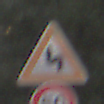
Verkehrszeichen: DoppelkurveZunaechstLinks
Zusatzzeichen unten: Geschwindigkeit50
Umgebung: Outdoor, Urban
Tageszeit: MorningAfternoon
Wetter: PartlyCloudy
Licht: Natural
Jahreszeit: NotSpecified
Kontrast: HighContrast